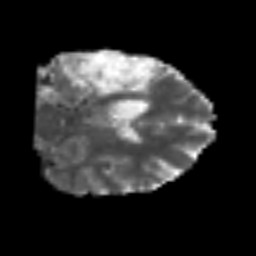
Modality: MD
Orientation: coronal
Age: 54
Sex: male
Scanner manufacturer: siemens
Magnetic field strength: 3 T
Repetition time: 6.1 s
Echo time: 0.101 s